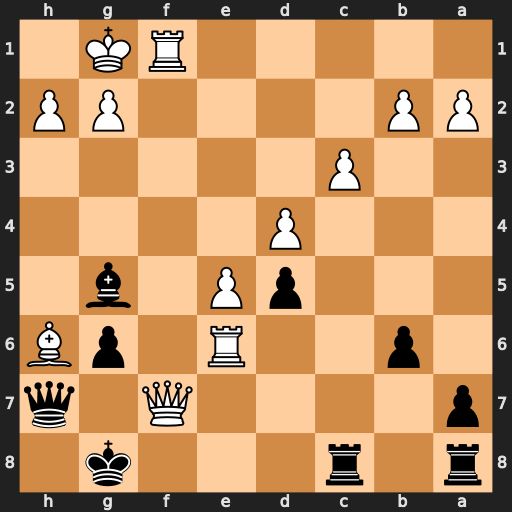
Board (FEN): r1r3k1/p4Q1q/1p2R1pB/3pP1b1/3P4/2P5/PP4PP/5RK1
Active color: b
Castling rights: -
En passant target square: -
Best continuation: Qxf7 Rxf7 Kxf7 Bxg5 Kxe6